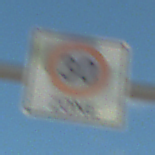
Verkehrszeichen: BeginnZone30
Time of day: MorningAfternoon
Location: Outdoor (RoadRail)
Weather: PartlyCloudy
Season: NotSpecified
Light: Natural